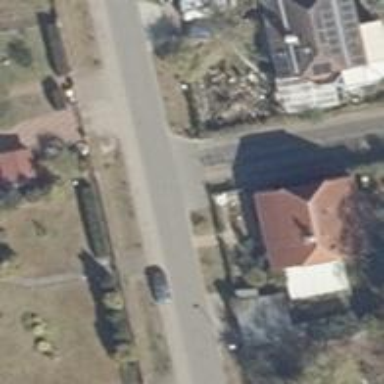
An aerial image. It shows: Paved residential road.